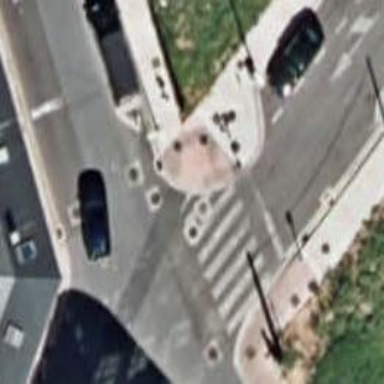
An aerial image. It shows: Road with traffic signals at crossing.